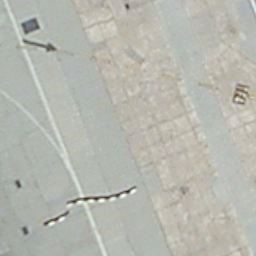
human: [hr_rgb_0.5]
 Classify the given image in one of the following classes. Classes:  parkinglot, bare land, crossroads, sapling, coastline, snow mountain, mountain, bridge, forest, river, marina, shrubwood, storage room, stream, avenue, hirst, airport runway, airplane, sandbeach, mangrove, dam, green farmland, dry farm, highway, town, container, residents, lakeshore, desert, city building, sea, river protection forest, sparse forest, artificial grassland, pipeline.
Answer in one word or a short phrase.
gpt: airport runway